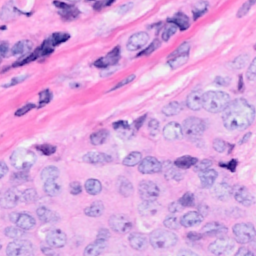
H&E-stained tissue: Breast